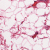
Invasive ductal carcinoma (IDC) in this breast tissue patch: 0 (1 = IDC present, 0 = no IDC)